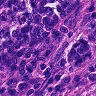
Metastatic tissue present: yes